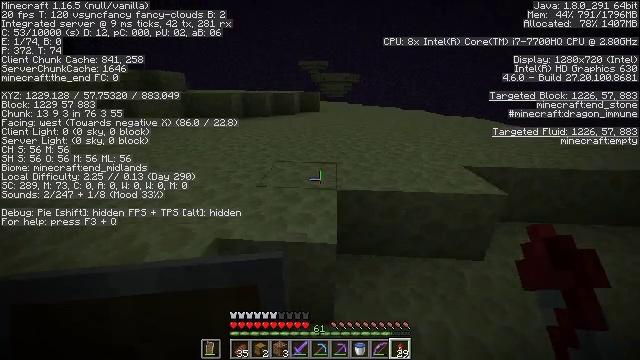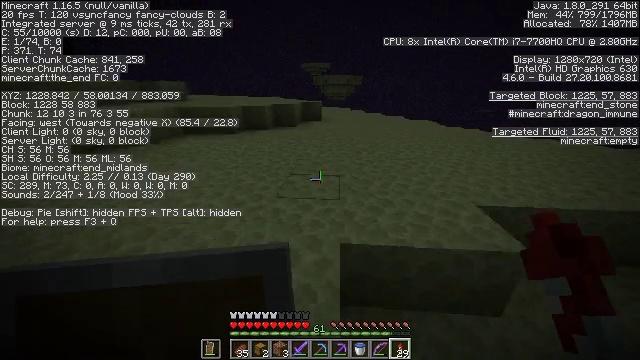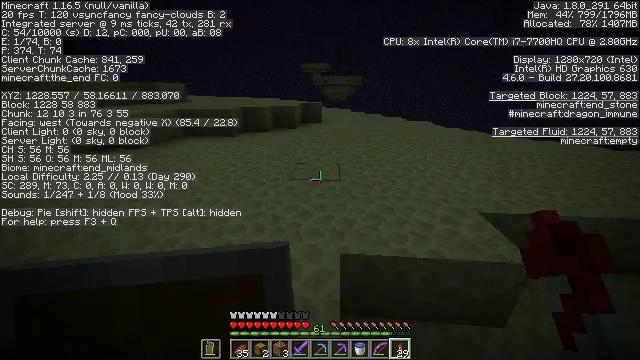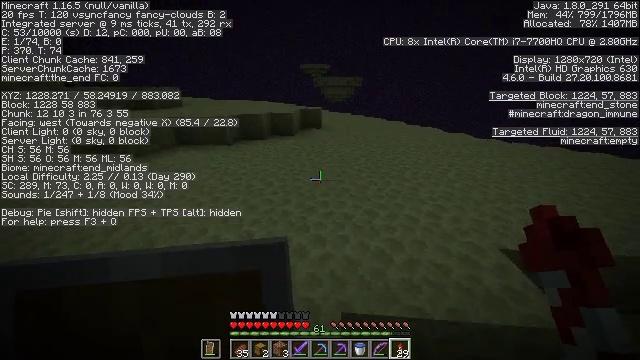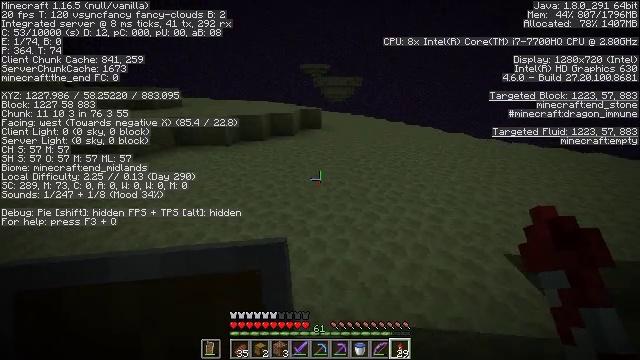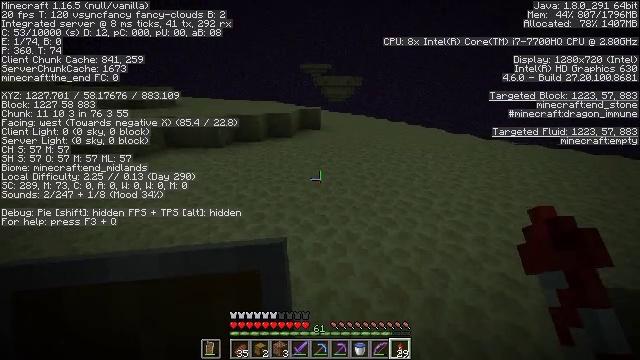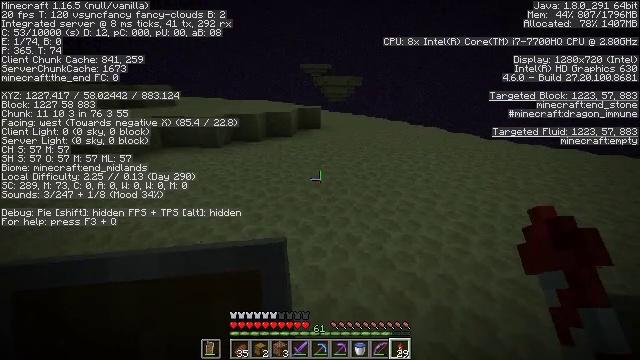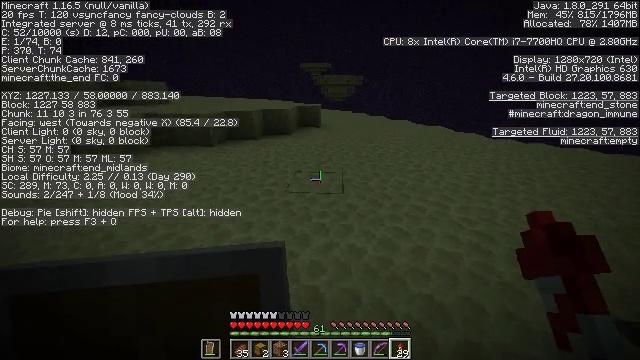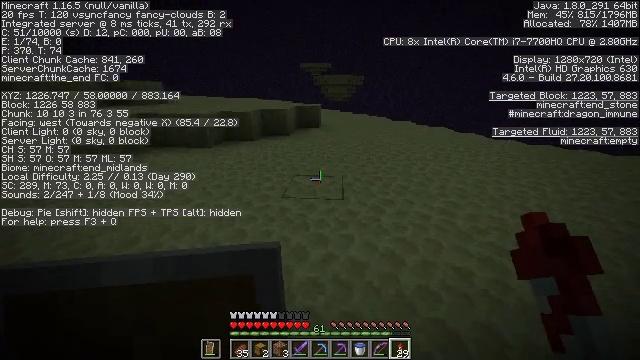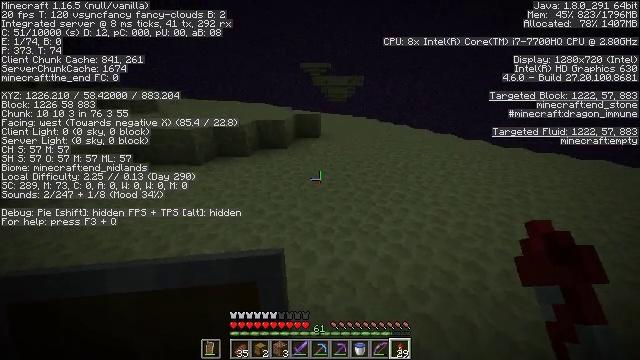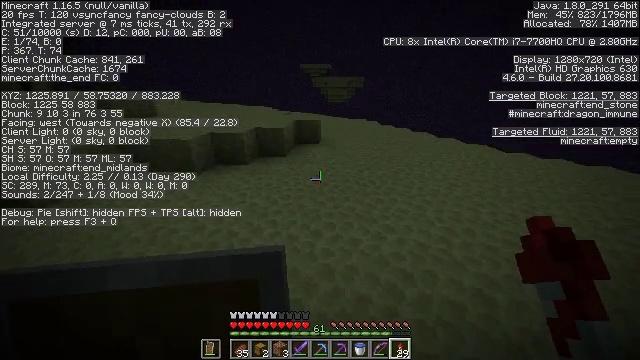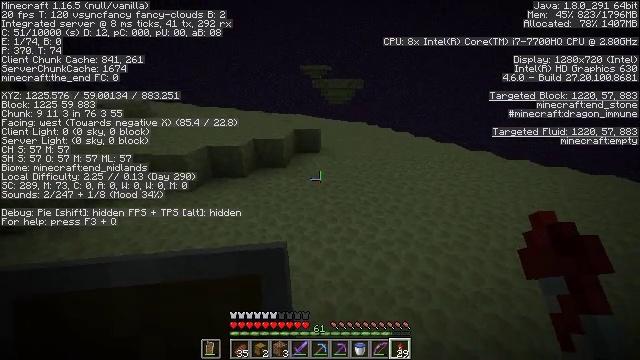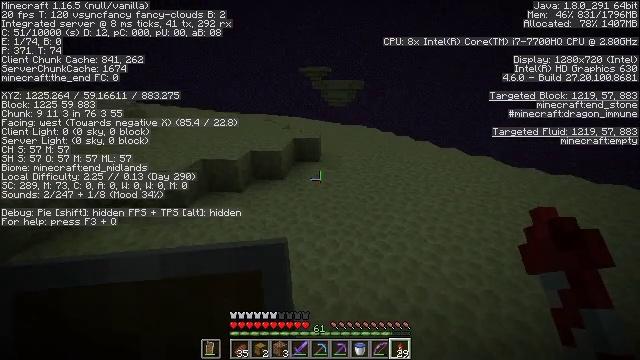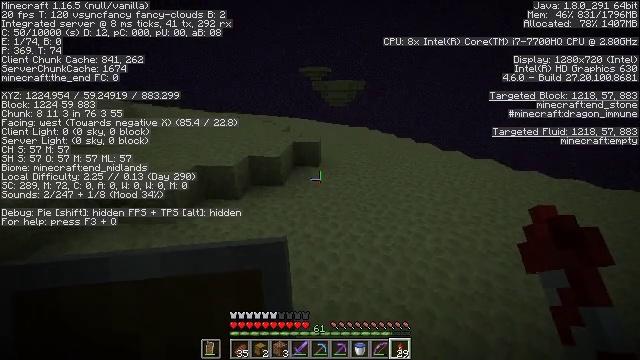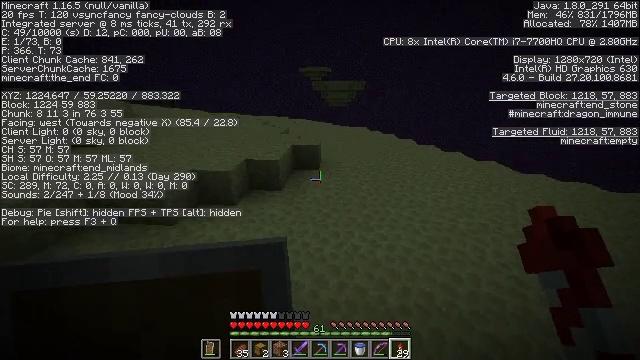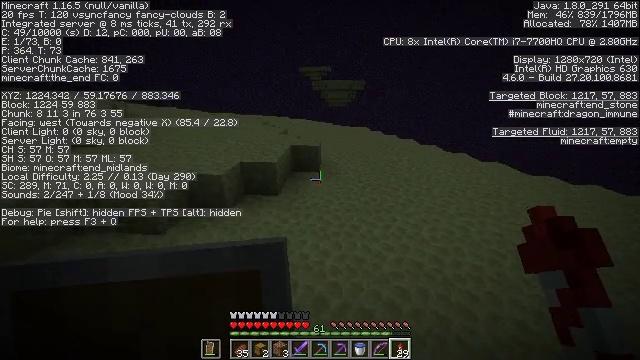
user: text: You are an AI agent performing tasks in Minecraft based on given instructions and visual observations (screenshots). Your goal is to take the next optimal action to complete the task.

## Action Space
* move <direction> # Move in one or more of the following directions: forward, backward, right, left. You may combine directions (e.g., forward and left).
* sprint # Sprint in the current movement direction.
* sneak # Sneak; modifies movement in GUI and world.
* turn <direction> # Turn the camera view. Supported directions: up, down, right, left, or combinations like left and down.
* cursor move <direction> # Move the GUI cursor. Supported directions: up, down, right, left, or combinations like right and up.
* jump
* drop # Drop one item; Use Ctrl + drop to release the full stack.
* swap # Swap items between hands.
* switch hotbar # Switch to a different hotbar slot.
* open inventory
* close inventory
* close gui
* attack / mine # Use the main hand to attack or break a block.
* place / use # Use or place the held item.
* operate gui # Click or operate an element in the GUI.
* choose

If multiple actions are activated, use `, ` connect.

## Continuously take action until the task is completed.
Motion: motion action
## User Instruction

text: Gather end stone from the End.
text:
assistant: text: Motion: move forward, jump
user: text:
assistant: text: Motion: move forward, jump
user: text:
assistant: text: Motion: move forward, jump
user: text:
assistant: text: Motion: move forward, jump
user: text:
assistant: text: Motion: move forward, jump
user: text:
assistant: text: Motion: move forward, jump
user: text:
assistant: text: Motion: move forward, jump
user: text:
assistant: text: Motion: move forward, jump
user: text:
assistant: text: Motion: move forward, jump
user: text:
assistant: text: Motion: move forward, jump
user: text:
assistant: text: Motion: move forward, jump
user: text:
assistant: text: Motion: move forward, jump
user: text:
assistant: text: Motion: move forward, jump
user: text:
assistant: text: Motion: move forward, jump
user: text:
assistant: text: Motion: move forward, jump
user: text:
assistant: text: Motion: move forward
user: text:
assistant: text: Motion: move forward
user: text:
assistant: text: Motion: move forward
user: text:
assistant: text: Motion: move forward
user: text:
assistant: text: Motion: move forward, turn left
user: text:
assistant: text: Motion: move forward, turn left
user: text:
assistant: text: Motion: move forward, turn left
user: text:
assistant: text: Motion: move forward, turn left
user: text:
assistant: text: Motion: move forward, turn left
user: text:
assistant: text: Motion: move forward, turn left
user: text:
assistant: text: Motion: move forward, turn left
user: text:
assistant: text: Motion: move forward
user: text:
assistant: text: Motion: move forward, jump
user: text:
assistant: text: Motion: move forward, jump
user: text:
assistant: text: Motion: move forward, jump